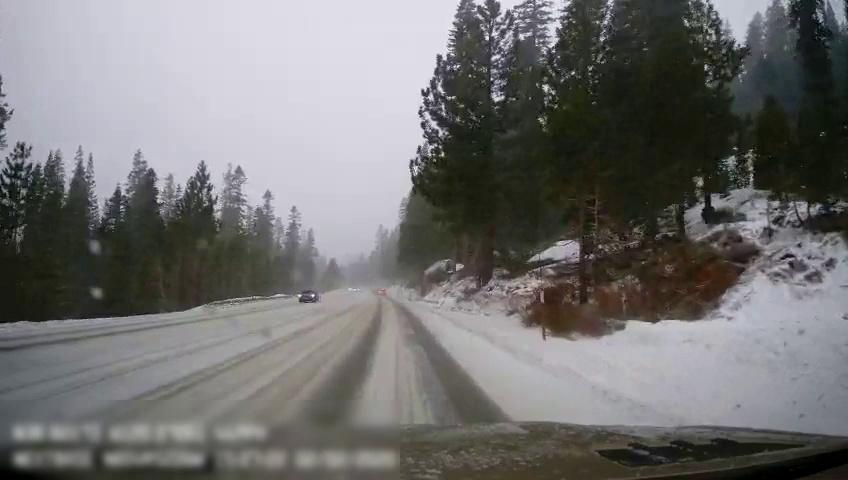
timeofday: Day
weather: Snowy
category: Drivable Space
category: Vehicles | Car